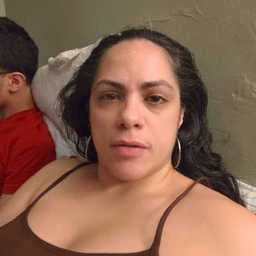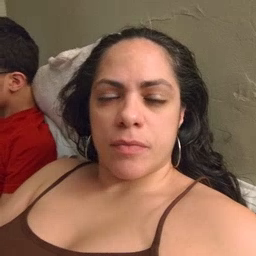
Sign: chin